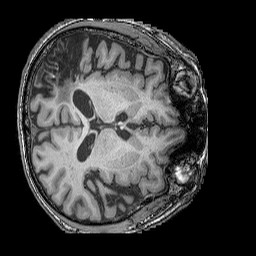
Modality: T1w
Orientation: axial
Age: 68
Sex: male
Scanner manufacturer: siemens
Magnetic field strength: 3 T
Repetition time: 2.25 s
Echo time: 0.00411 s